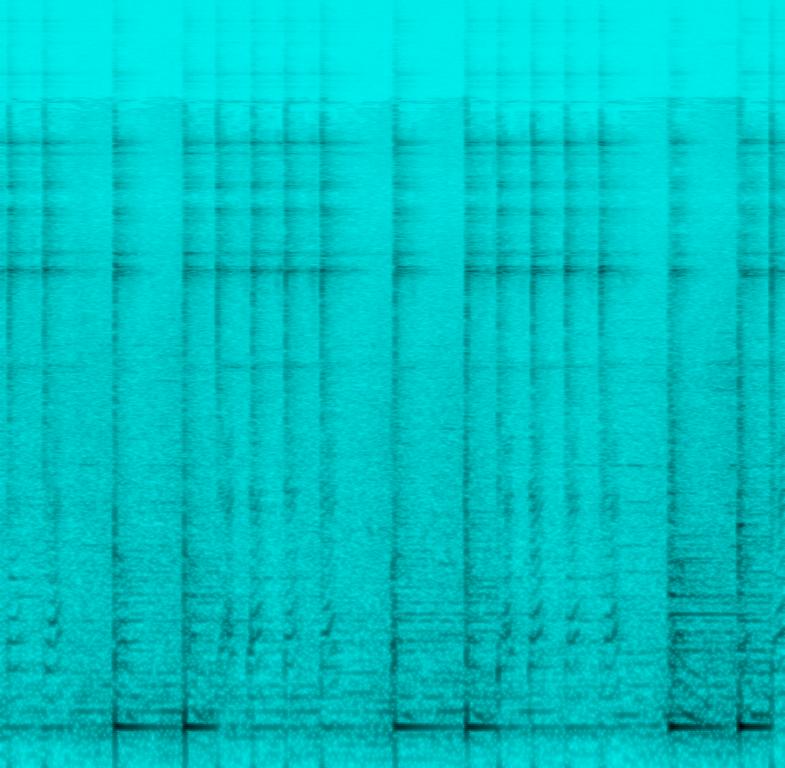
This clip is a percussion instrumental with vocalisation. The tempo is medium with the sound of steady,rhythmic drumming And tambourine beats and a male singer vocalising.The music is minimal with no other instruments used. It is rhythmic, chanting, monotone,insistent and recurring. This is a home recording with bustling sounds in the background, horns hooting, vehicles passing by, people talking.